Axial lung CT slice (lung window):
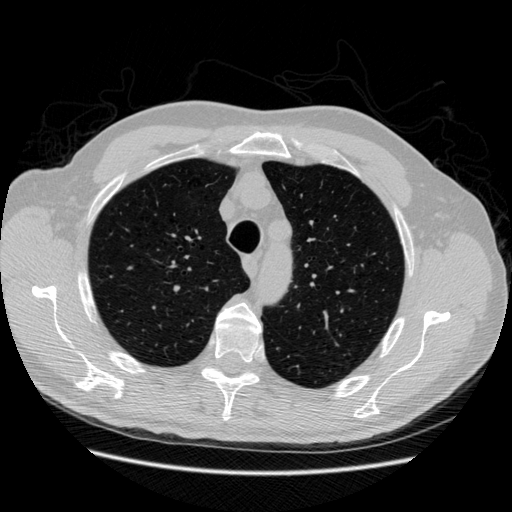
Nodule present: no